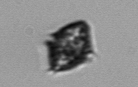
Label: Kryptoperidinium_triquetrum